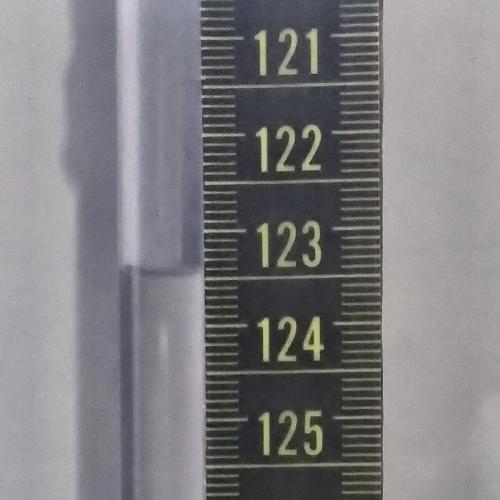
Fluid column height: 123.5 cm